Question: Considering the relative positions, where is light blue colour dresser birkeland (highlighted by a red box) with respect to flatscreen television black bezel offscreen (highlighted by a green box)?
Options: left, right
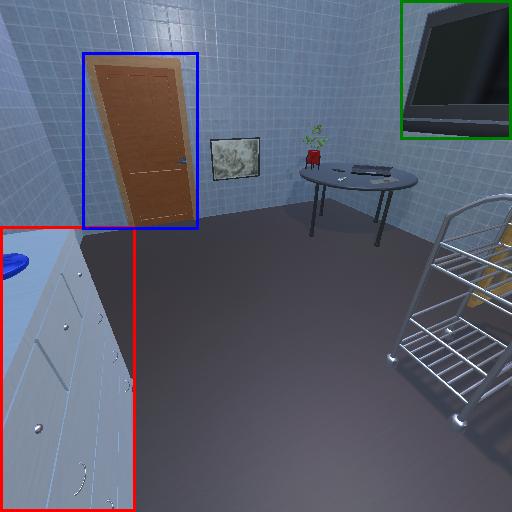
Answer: left